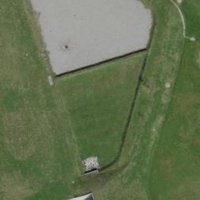
EUNIS habitat code: 24
Species observed at this site:
Plantago media